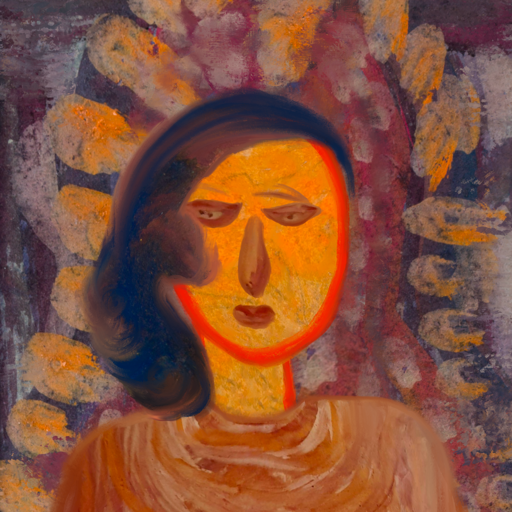
Background: Doll, Head And Neck Front: Sisters, Face Front: Pious_Lady, Bust: Pious_Lady, Hair Front: Mother_And_Son_Son, Head Accessory: Blank, Second Necklace: Blank, Necklace: Blank, Baby: Blank